Field crop: tomato
Growth stage: 2
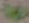
Species: solanum